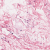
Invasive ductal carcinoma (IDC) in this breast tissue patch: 0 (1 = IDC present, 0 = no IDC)